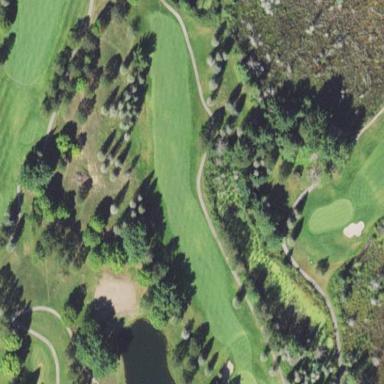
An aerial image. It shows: Scenic golf fairway.